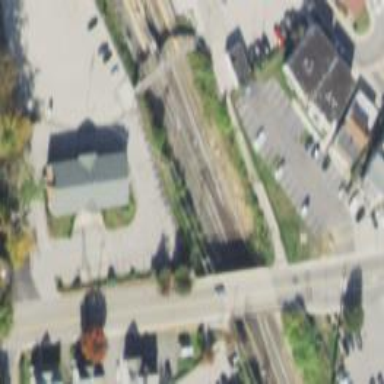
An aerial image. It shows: Light rail electrified siding.